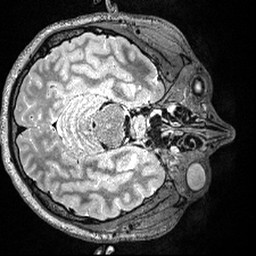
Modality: T2w
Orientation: axial
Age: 24
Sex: female